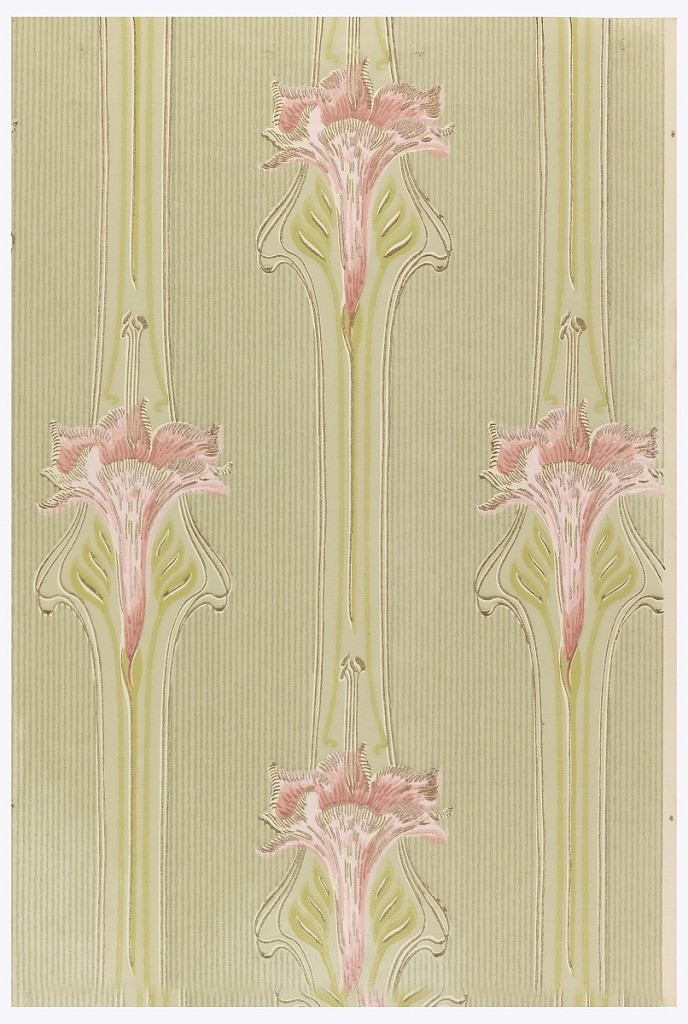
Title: Sidewall - sample
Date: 1906–08
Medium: Machine-printed
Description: Floral stripe; red flower on green stripe, on pin-striped background.